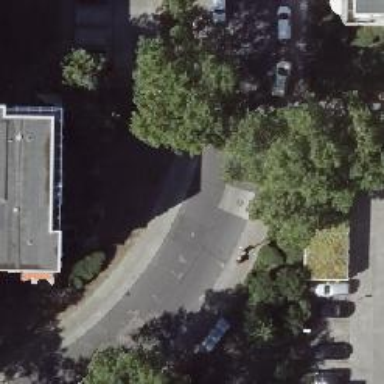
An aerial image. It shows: Residential road with asphalt surface and sidewalks on both sides.